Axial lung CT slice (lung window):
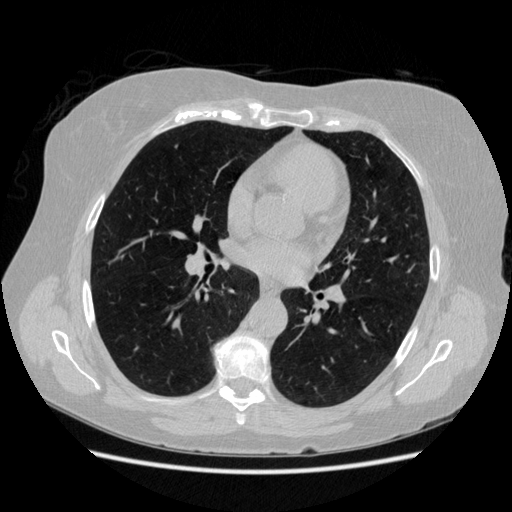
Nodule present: no